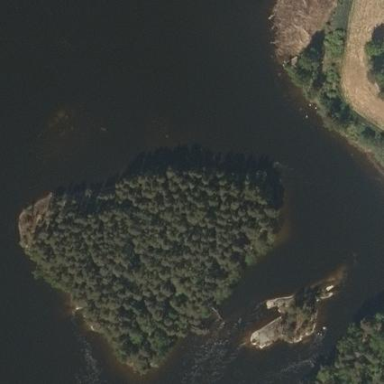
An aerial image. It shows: Evergreen needle-leaved woodland on islet.